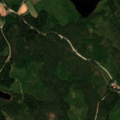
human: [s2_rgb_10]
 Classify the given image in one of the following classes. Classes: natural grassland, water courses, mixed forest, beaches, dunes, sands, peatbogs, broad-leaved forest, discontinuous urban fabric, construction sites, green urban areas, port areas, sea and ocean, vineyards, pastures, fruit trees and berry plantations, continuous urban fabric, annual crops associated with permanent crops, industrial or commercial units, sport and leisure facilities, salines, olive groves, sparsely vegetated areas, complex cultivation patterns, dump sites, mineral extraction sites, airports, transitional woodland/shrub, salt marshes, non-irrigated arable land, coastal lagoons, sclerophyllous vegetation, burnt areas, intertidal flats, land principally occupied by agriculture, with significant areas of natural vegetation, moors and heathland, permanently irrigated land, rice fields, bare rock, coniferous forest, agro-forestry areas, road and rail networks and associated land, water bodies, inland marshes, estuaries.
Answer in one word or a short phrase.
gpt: coniferous forest, mixed forest